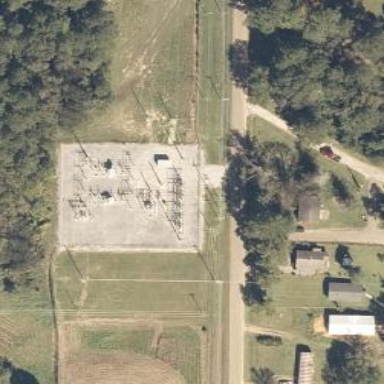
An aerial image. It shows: Distribution substation surrounded by fence.